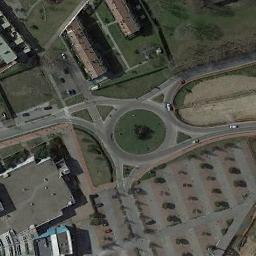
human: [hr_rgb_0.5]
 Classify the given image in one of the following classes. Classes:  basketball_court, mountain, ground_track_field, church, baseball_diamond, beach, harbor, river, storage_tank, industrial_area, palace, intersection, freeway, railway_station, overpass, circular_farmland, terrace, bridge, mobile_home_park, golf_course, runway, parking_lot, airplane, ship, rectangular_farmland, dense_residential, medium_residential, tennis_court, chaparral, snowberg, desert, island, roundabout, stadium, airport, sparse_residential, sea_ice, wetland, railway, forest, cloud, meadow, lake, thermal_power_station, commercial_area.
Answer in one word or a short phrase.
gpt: roundabout